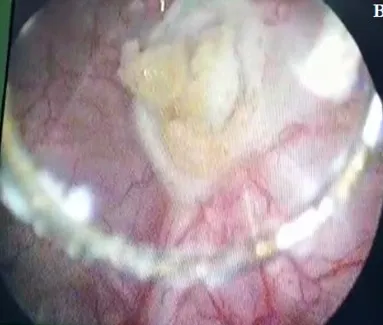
Fatty appearance of the lesion during endoscopic resection.
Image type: endoscopy (other_endoscopy)